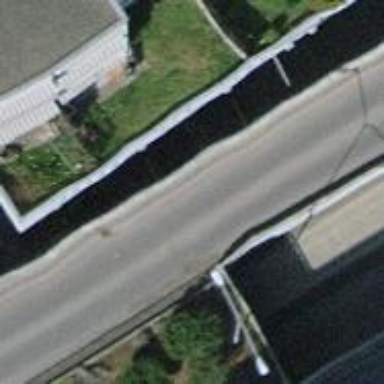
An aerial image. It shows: Smooth asphalt road in residential area.